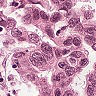
Metastatic tissue present: yes